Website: macys
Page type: delivery-shipping
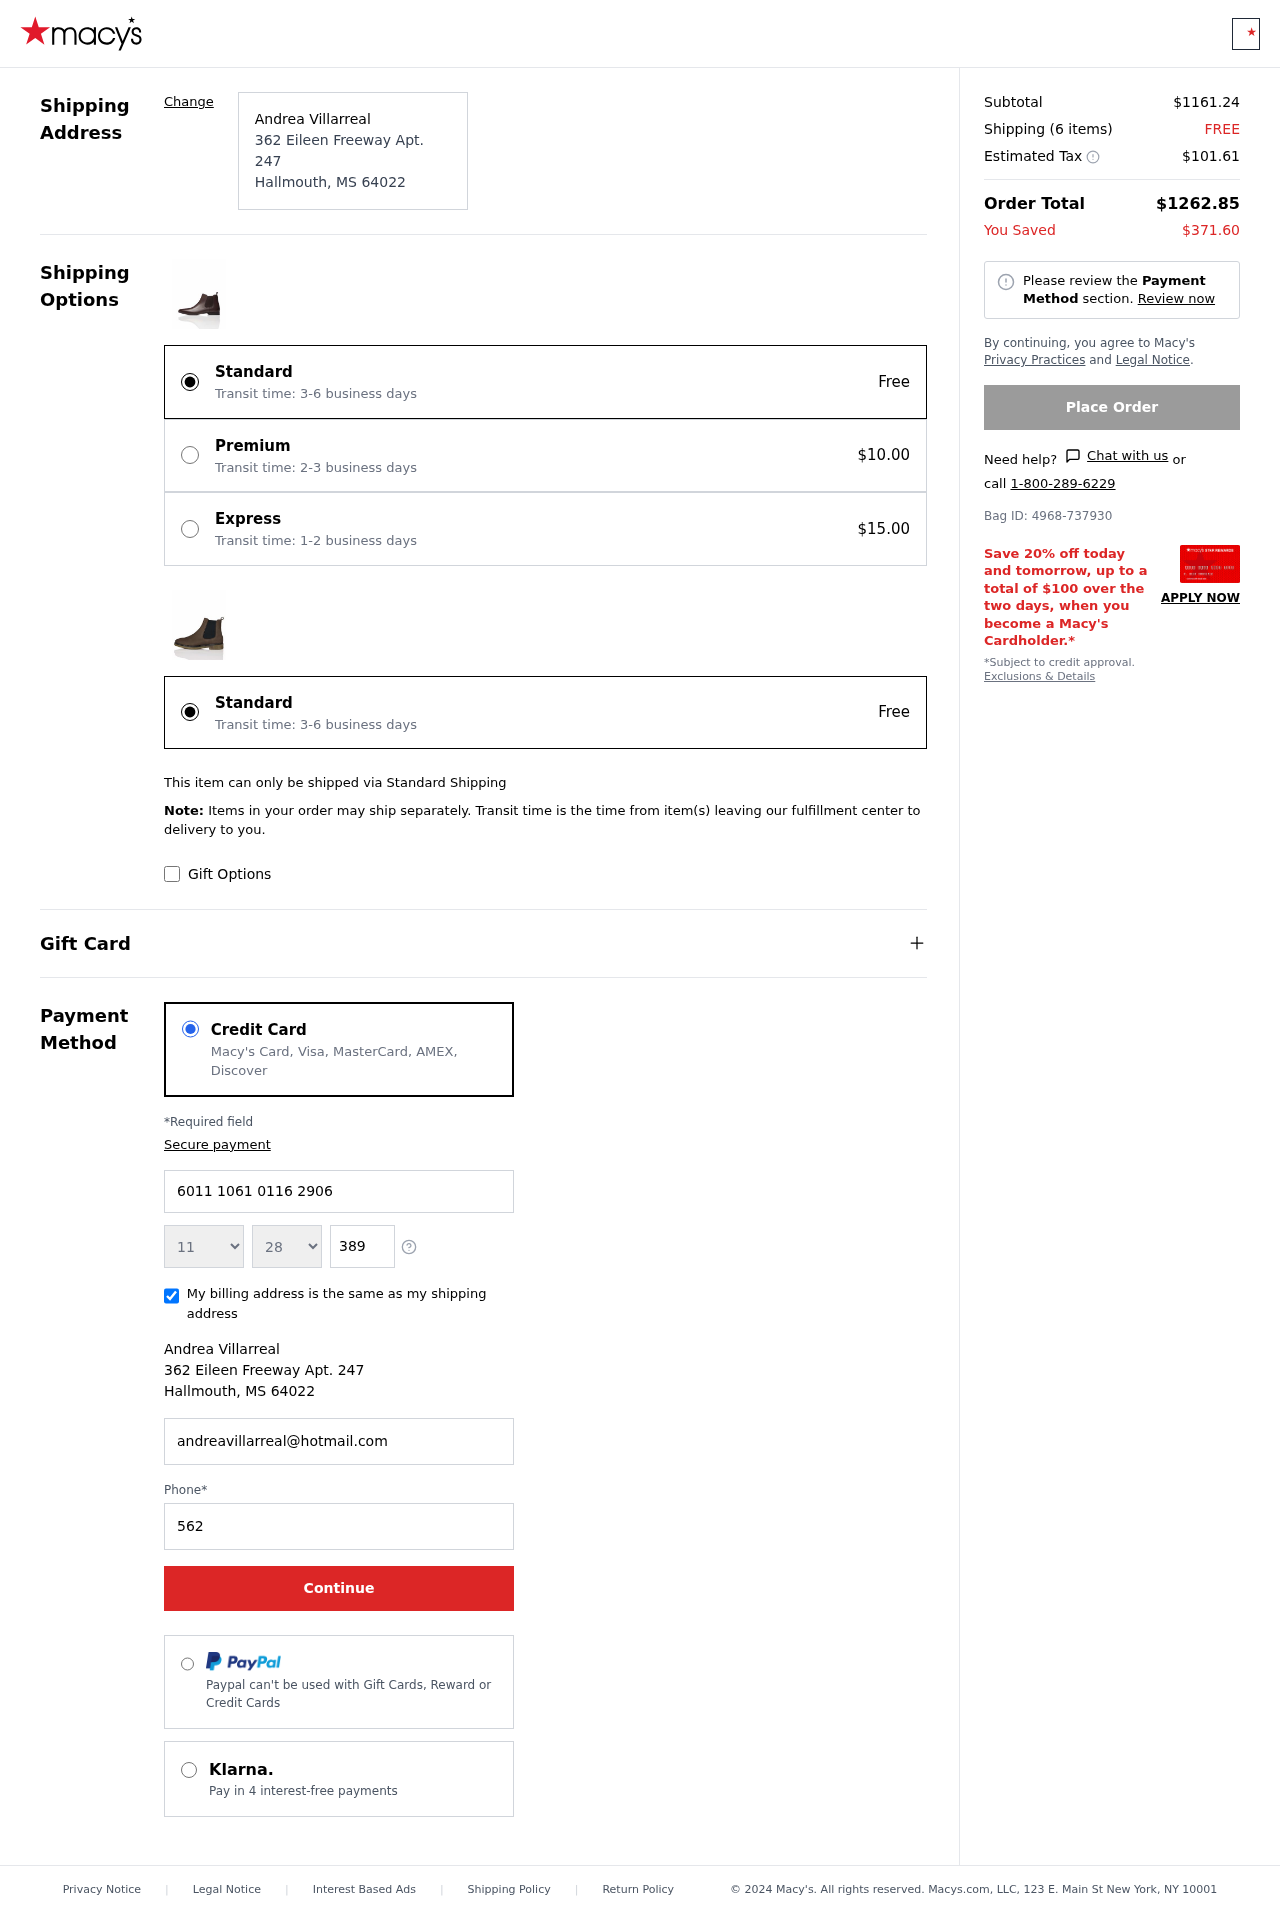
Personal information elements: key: PII_CARD_EXPIRY_MONTH
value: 11
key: PII_CARD_EXPIRY_YEAR
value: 28
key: PII_CITY
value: Hallmouth
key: PII_CITY_STATE_ZIP
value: Hallmouth, MS 64022
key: PII_FULLNAME
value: Andrea Villarreal
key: PII_POSTCODE
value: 64022
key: PII_STATE_ABBR
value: MS
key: PII_STREET
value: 362 Eileen Freeway Apt. 247
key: PII_CARD_NUMBER
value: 6011 1061 0116 2906
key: PII_CARD_CVV
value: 389
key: PII_EMAIL
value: andreavillarreal@hotmail.com
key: PII_PHONE
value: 5627527132
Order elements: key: ORDER_SUBTOTAL
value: $1161.24
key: ORDER_NUM_ITEMS
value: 6
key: ORDER_SHIPPING_COST
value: FREE
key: ORDER_TAX
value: $101.61
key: ORDER_TOTAL
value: $1262.85
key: ORDER_SAVINGS
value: $371.60
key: ORDER_BAG_ID
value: Bag ID: 4968-737930